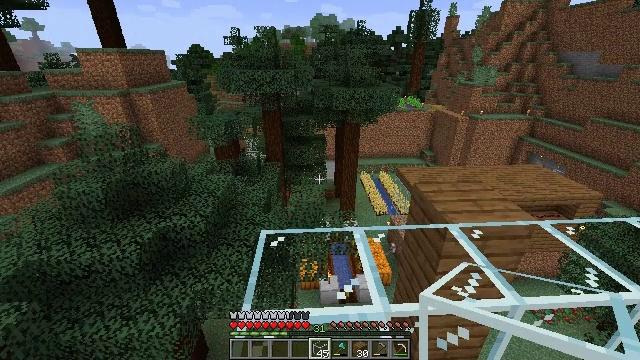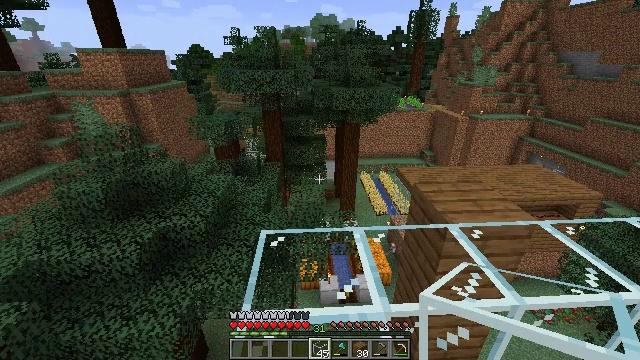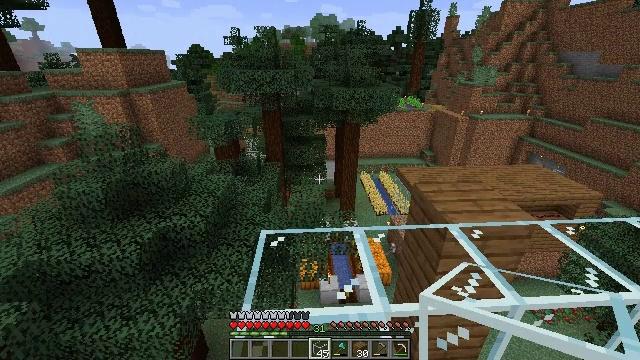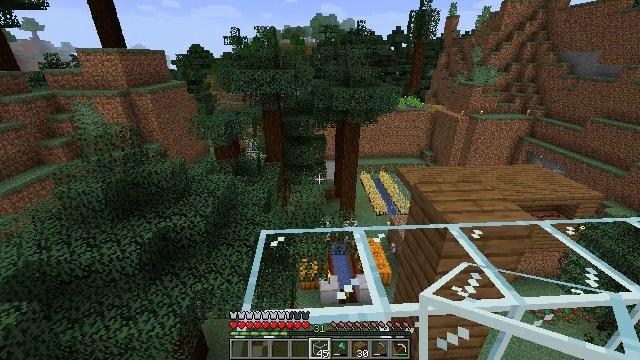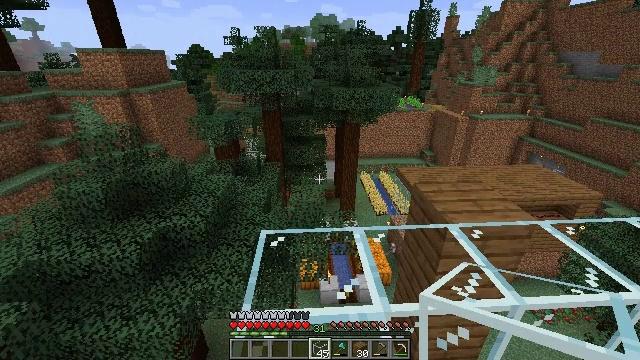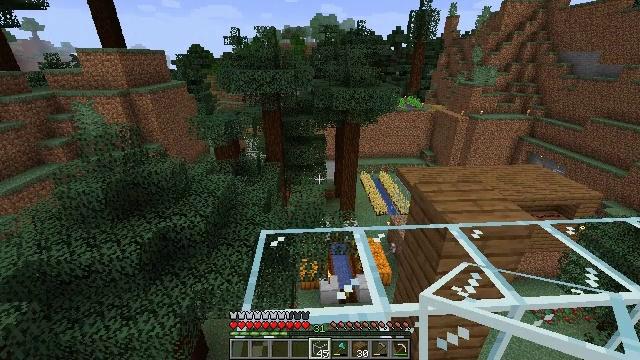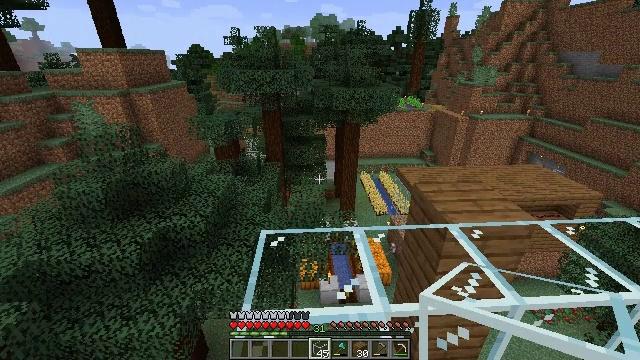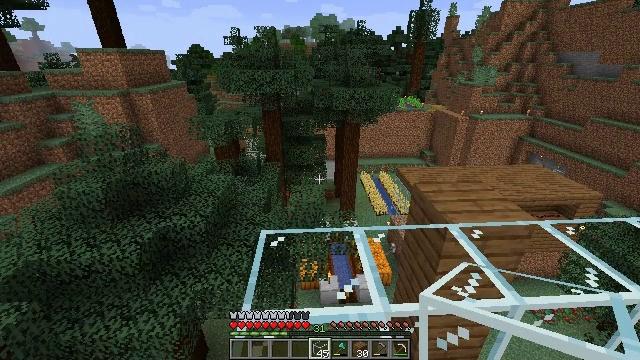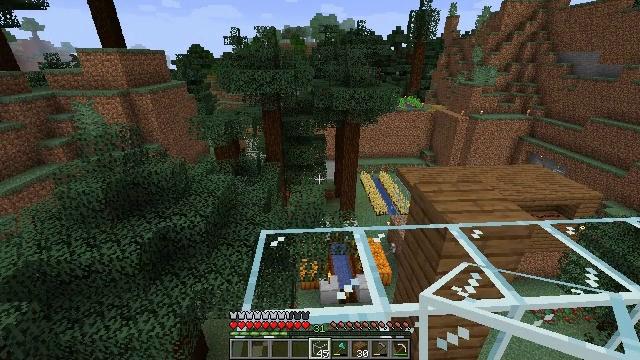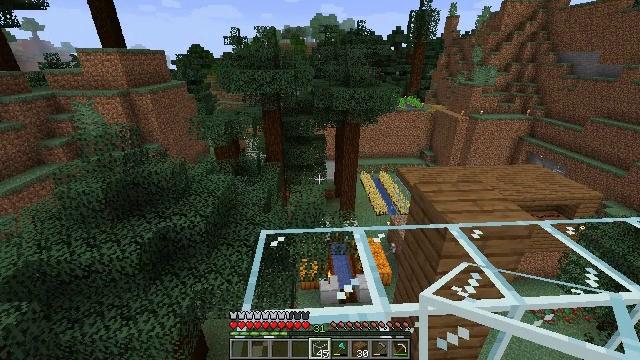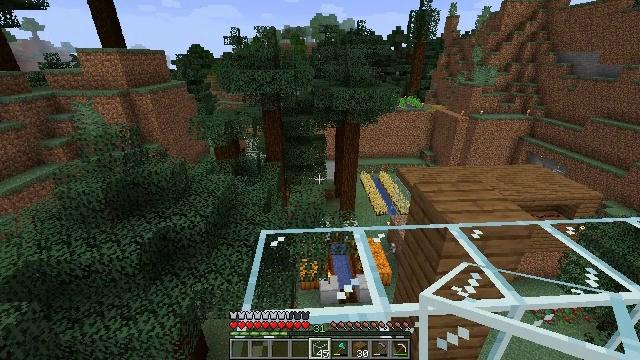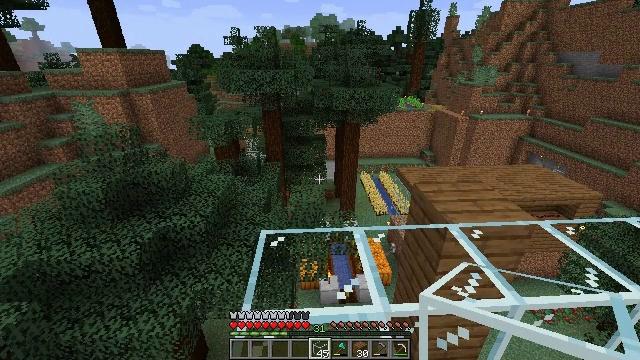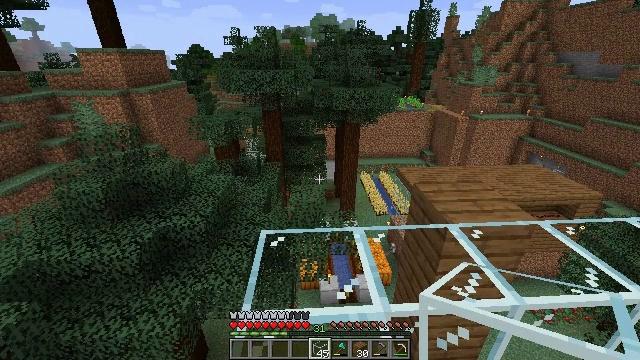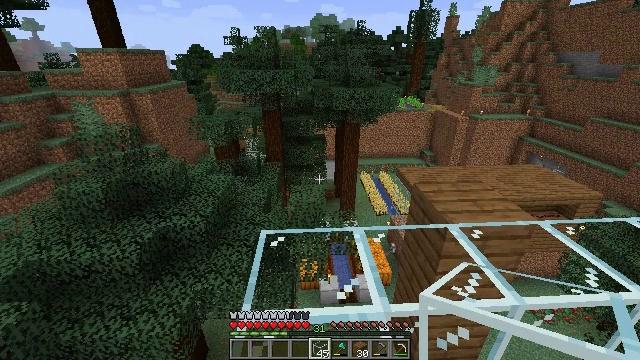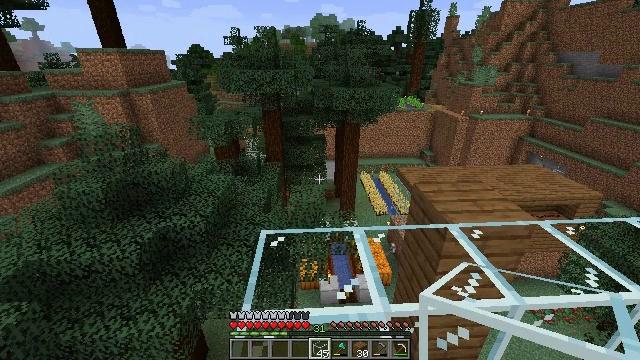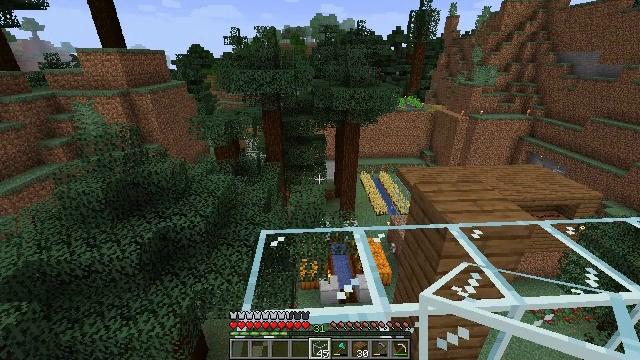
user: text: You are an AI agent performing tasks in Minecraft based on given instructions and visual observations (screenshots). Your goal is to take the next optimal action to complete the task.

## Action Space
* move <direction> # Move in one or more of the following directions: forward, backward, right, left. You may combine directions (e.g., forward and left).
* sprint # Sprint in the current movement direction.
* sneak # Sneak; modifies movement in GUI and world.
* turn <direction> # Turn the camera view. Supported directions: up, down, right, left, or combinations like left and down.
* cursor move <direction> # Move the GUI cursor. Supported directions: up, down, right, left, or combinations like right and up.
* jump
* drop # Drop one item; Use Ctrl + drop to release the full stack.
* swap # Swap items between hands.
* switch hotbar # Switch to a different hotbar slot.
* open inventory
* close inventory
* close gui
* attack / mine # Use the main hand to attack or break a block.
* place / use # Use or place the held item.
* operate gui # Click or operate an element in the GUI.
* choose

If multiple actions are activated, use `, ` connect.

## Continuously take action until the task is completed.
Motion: motion action
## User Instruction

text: Collect spruce planks from an old building.
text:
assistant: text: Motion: no_op
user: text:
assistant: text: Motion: no_op
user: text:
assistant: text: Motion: no_op
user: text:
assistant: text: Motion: no_op
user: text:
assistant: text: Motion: no_op
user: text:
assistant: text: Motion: no_op
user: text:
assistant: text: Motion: no_op
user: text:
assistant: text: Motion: no_op
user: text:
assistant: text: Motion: no_op
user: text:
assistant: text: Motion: no_op
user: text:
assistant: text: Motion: no_op
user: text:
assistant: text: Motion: no_op
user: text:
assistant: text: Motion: no_op
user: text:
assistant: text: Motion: no_op
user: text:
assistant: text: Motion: no_op
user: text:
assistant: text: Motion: no_op
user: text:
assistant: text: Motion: no_op
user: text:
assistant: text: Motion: no_op
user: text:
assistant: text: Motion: no_op
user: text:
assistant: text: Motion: no_op
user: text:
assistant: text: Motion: no_op
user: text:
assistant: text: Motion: no_op
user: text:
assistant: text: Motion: no_op
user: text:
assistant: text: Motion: no_op
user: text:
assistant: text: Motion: no_op
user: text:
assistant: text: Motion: no_op
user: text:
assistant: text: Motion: no_op
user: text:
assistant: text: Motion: no_op
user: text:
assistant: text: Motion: no_op
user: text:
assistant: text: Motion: no_op